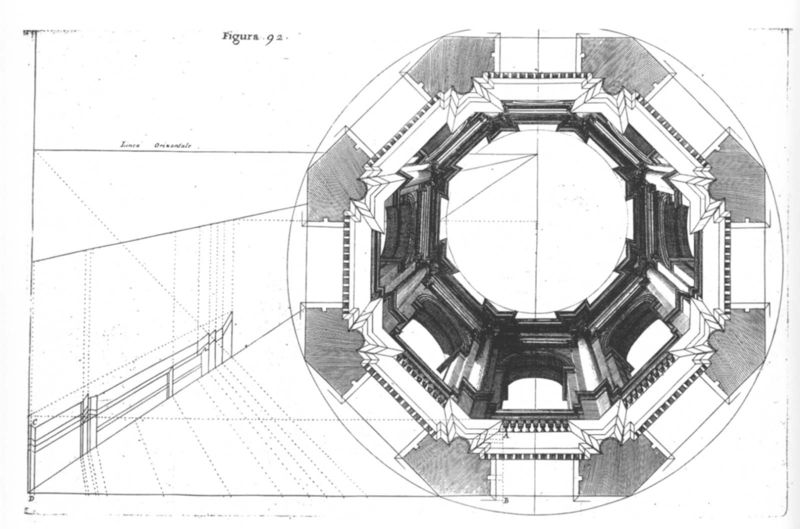
Titel: Entwurf für eine Kuppel (Trattato, tomo I, figura 92: Cupola ottangolarle)
Standort: Herstellungsort: Rom (EU - I - Latium)
Schlagwörter: fenster, laterne, licht, schwarz, skizze, säule, säulen, weiss, zeichnung, architektur, kirche, figur, decke, turm, bogen, perspektive, linien, rundbogen, kuppel, striche, fluchtlinien, aufsicht, bögen, durchblick, druck, schnitt, schwarzweiß, text, bleistift, entwurf, gesims, untersicht, plan, konzentrisch, achteckig, grundriss, bauplan, palladio, tambour, architektonisch, von oben, boge, von unten, figura, bigen, koordinatensystem, 92, schrägriss